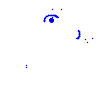
Particle: electron